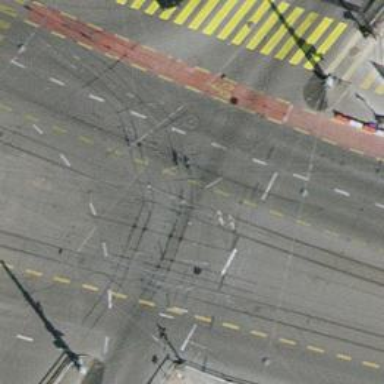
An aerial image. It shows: Road with traffic signals.